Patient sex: M
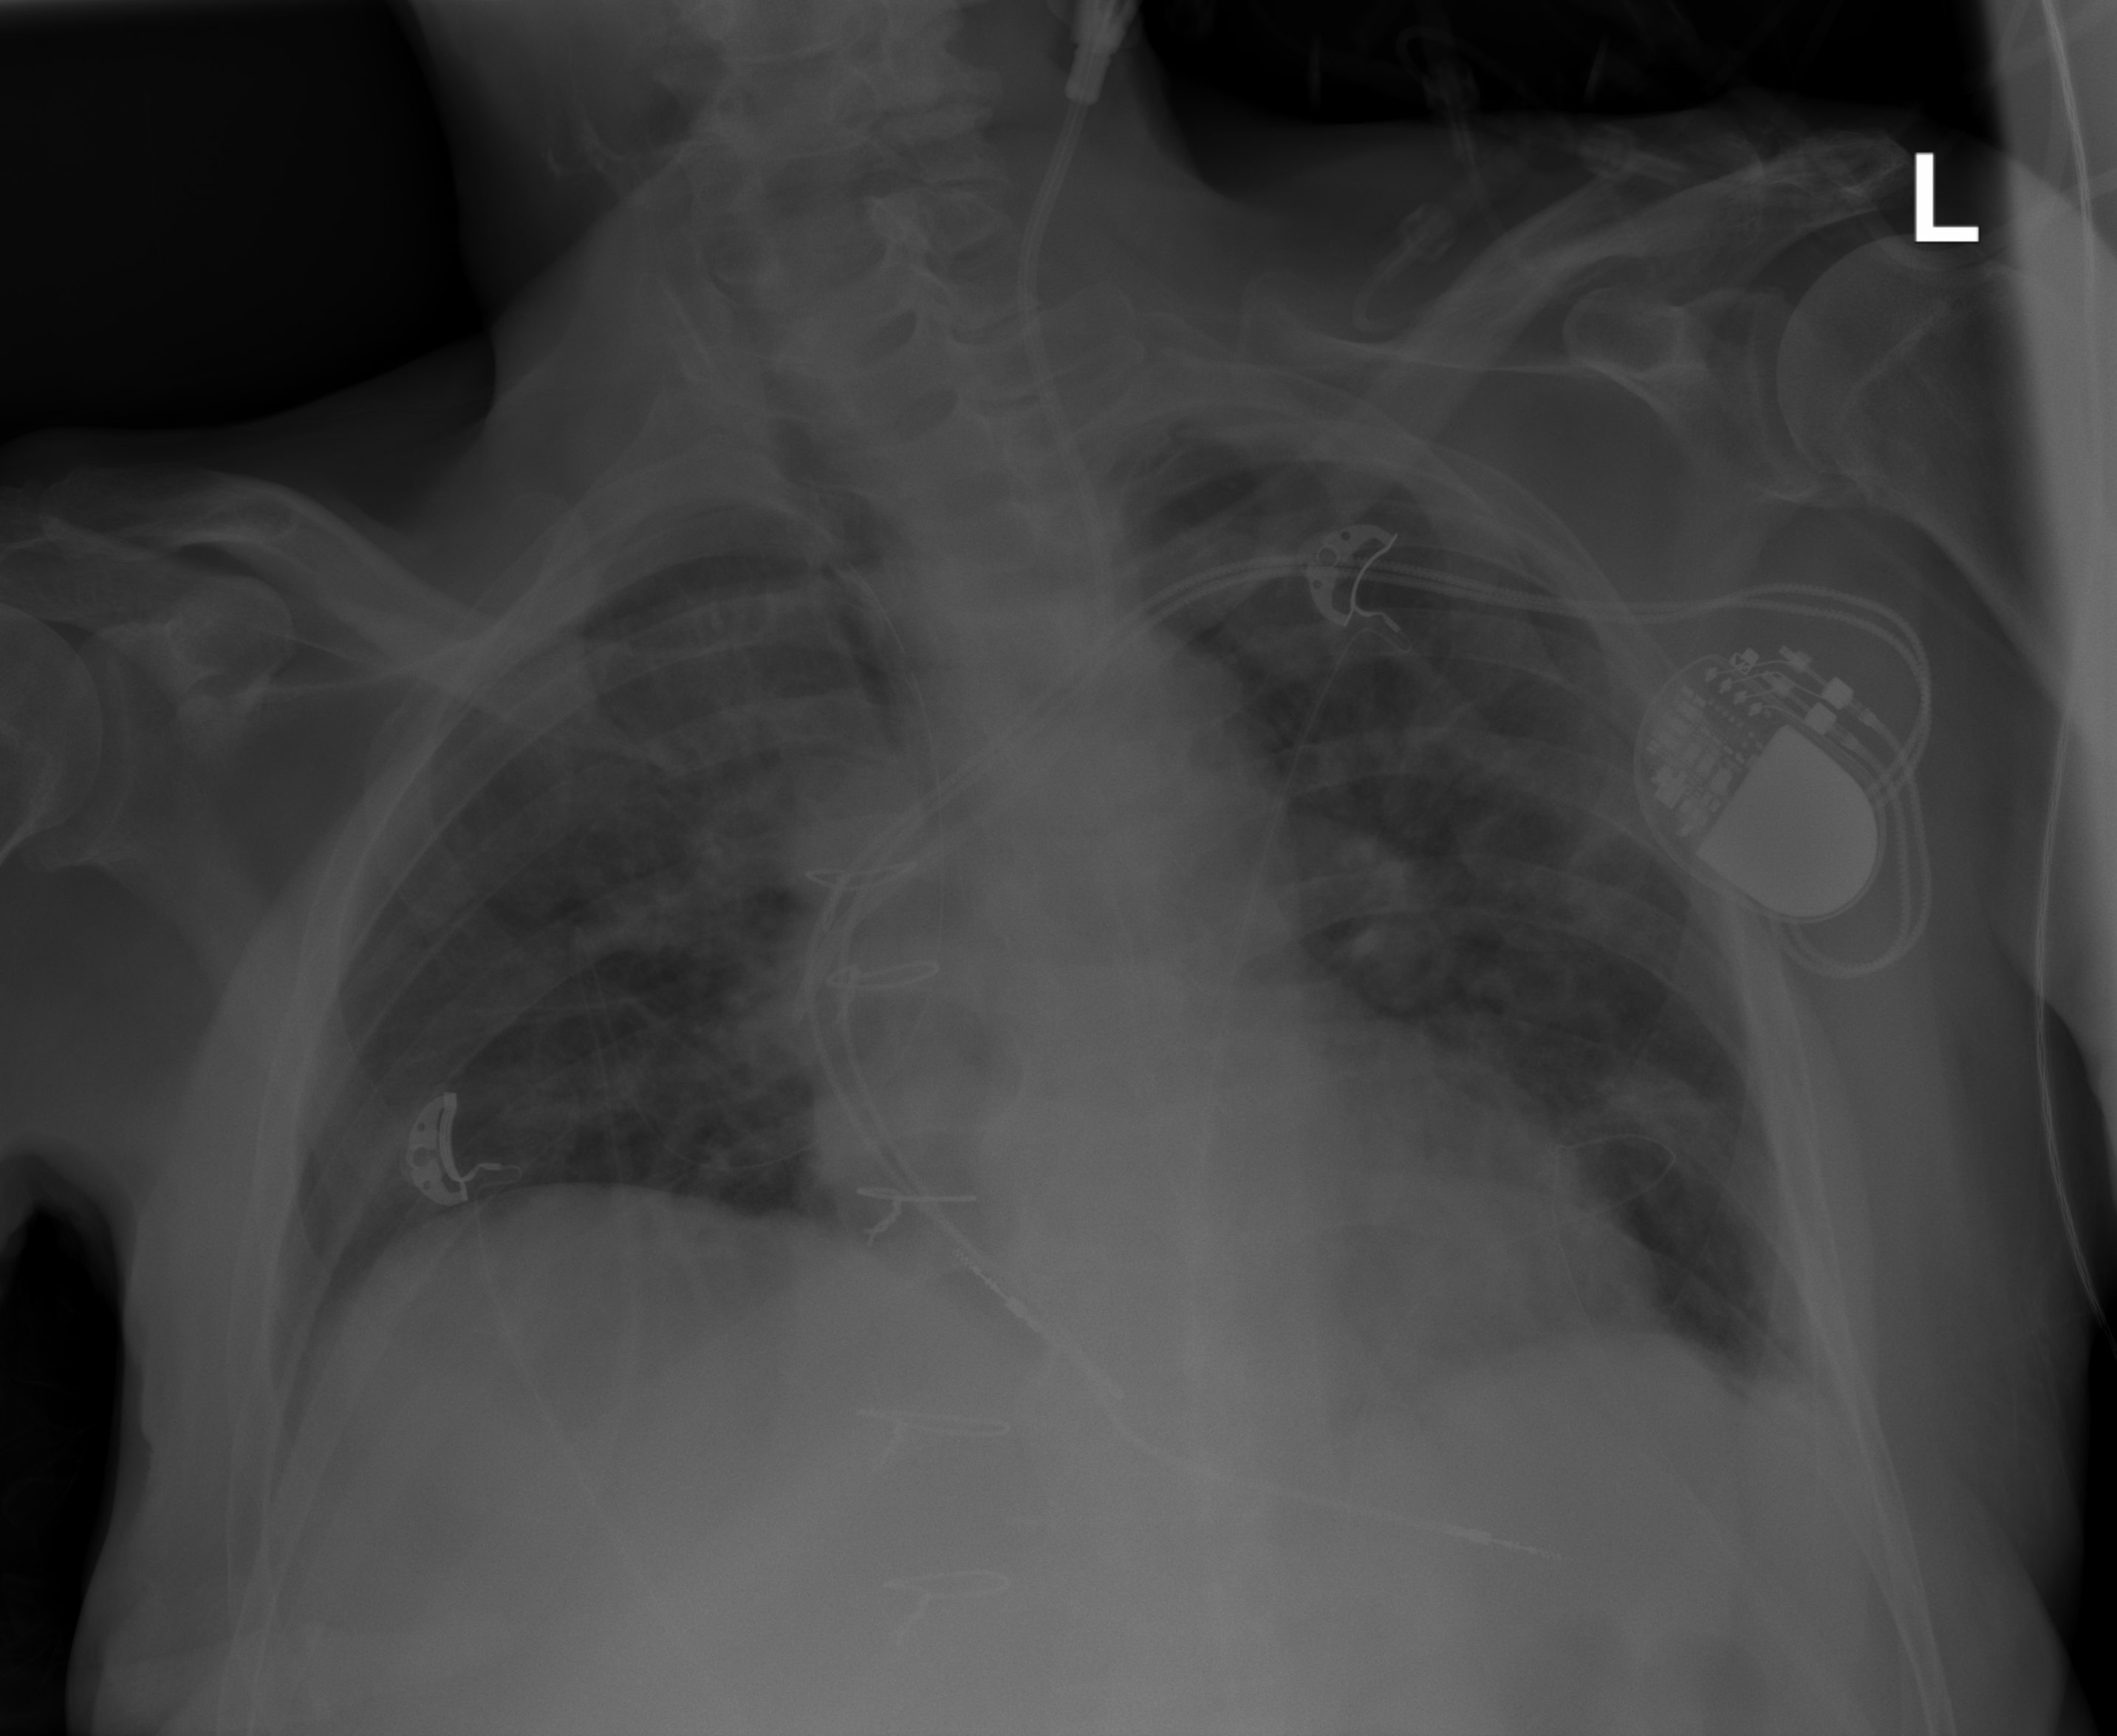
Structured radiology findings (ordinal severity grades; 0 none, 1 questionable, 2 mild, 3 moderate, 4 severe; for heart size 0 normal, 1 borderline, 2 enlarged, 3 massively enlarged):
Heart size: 1
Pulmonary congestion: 2
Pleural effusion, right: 1
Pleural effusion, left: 1
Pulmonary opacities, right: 2
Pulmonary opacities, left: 2
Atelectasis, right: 2
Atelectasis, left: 2